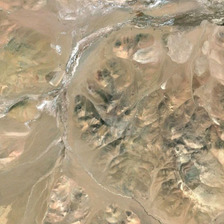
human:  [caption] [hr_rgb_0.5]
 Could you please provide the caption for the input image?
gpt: it is a large piece of yellow mountain .

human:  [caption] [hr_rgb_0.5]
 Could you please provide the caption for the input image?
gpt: it is a large piece of yellow mountain .

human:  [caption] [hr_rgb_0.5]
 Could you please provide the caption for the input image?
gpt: it is a large piece of yellow mountain .

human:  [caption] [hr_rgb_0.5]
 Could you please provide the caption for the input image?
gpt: it is a large piece of yellow mountain .

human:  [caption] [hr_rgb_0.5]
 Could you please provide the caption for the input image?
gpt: it is a large piece of yellow mountain .